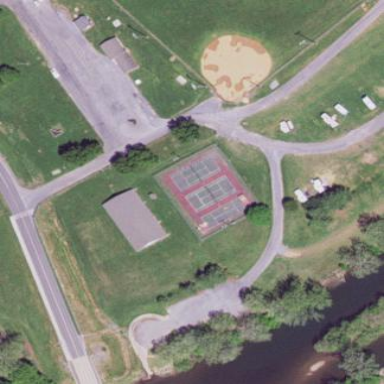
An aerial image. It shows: Tennis court in leisure pitch.